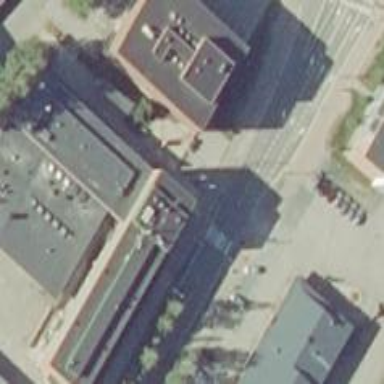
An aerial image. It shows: Commercial building.